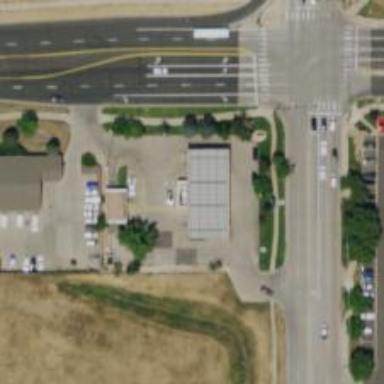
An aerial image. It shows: Convenience shop.